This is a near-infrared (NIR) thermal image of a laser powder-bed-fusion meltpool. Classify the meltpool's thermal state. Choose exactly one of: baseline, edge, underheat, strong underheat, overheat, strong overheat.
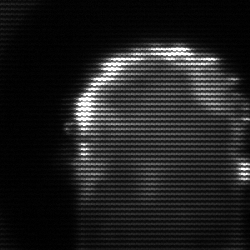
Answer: baseline